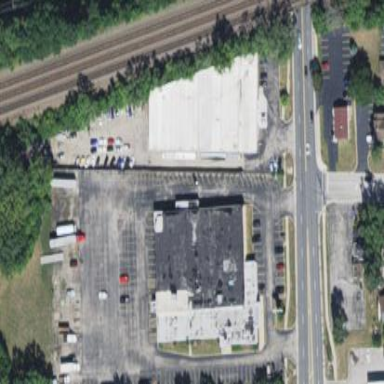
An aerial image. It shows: Building housing bowling alley.